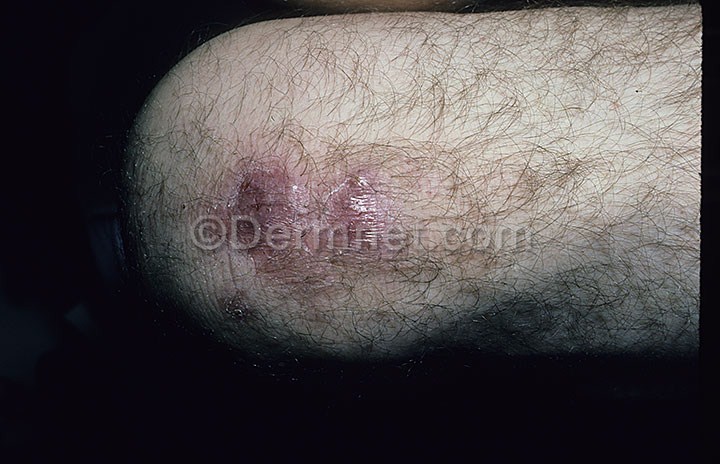
Disease: Lupus and other Connective Tissue diseases